Question: I am using opencv 2.4.2 and C++. I am trying to implement flandmarker detector in C++ and came across this post <URL> from the flandmarker website,extracted those files and put them in my project folder. I even did what @dervish said below. But still I get the error below .I searched for those opencv_***244d.lib files on my pc but could not find any. I really need to get this working. Can anyone help with this please?
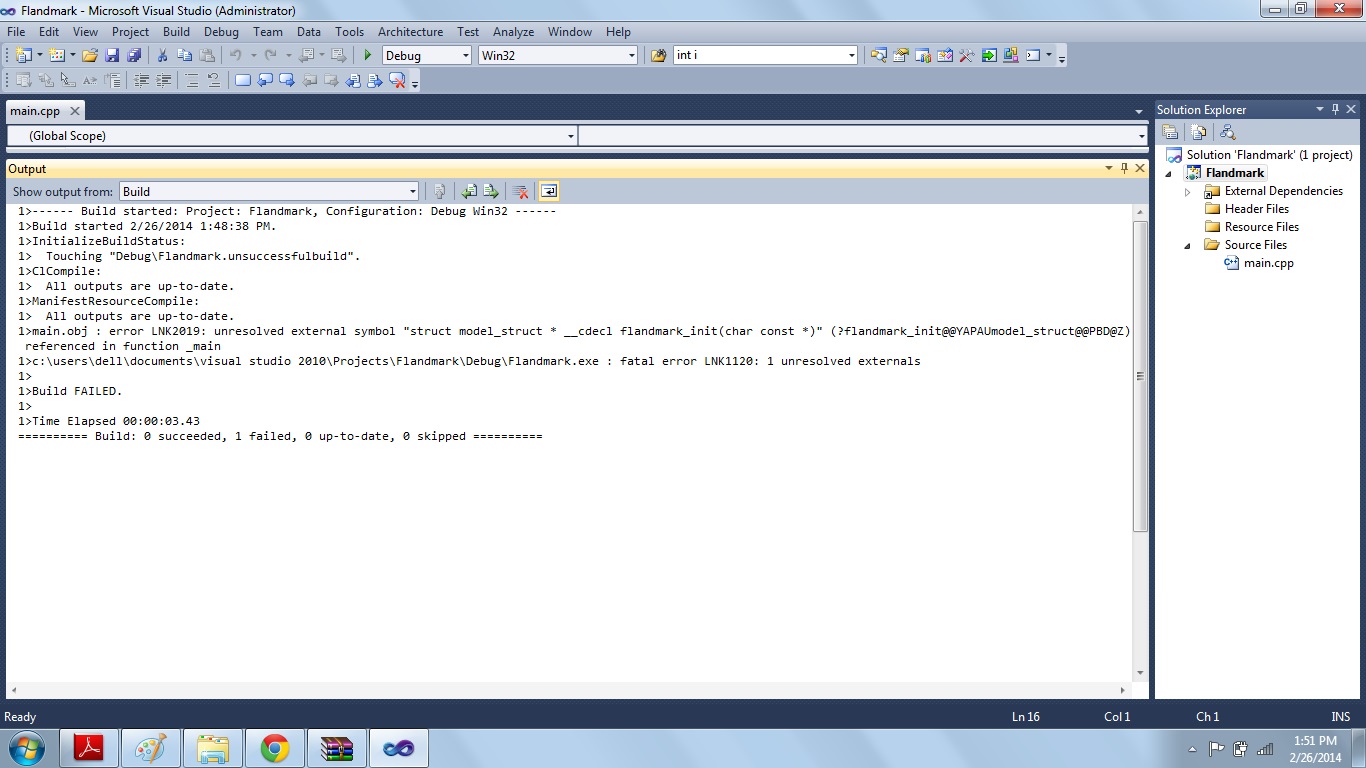
Answer: I am also using the same library to detect facial feature points recently.
You can make it work by following the follwowing steps:
1. Make sure you add the correct OpenCV-Pathuild\include and OpenCV-Pathuild+c10\lib (all OpenCV libs you added to your project should be found here) to the project.
2. For liblbp.h file, change #include "msvc-compat.h"
to #include <stdint.h>
3. For flandmark_detector.h file, change #include "msvc-compat.h"
#include <cv.h>
#include <cvaux.h>
to #include <stdint.h>
#include "opencv2/opencv.hpp"
#include "opencv2/objdetect/objdetect.hpp"
#include "opencv2/highgui/highgui.hpp"
#include "opencv2/imgproc/imgproc.hpp"
#include <iostream>
#include <stdio.h>
using namespace std;
using namespace cv;
---
<URL>
Note: I also added the OpenCV library in the project so that it should run well without any extra setting.
After running this, you should achieve something like this: